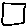
Label: square